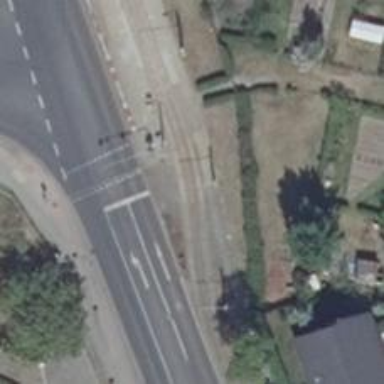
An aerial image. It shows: Service road with tram railway. The railway is electrified with contact line.